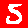
Digit: 5